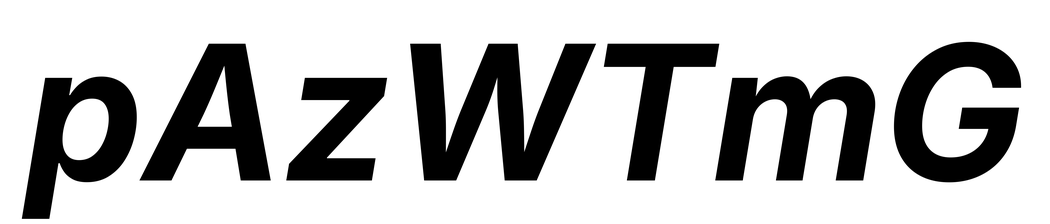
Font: Inter-Italic_Bold_Italic